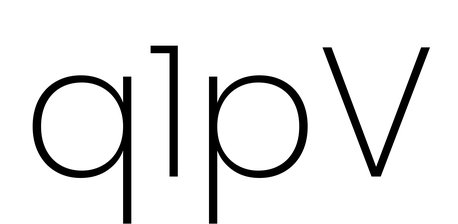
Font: Poppins-ExtraLight